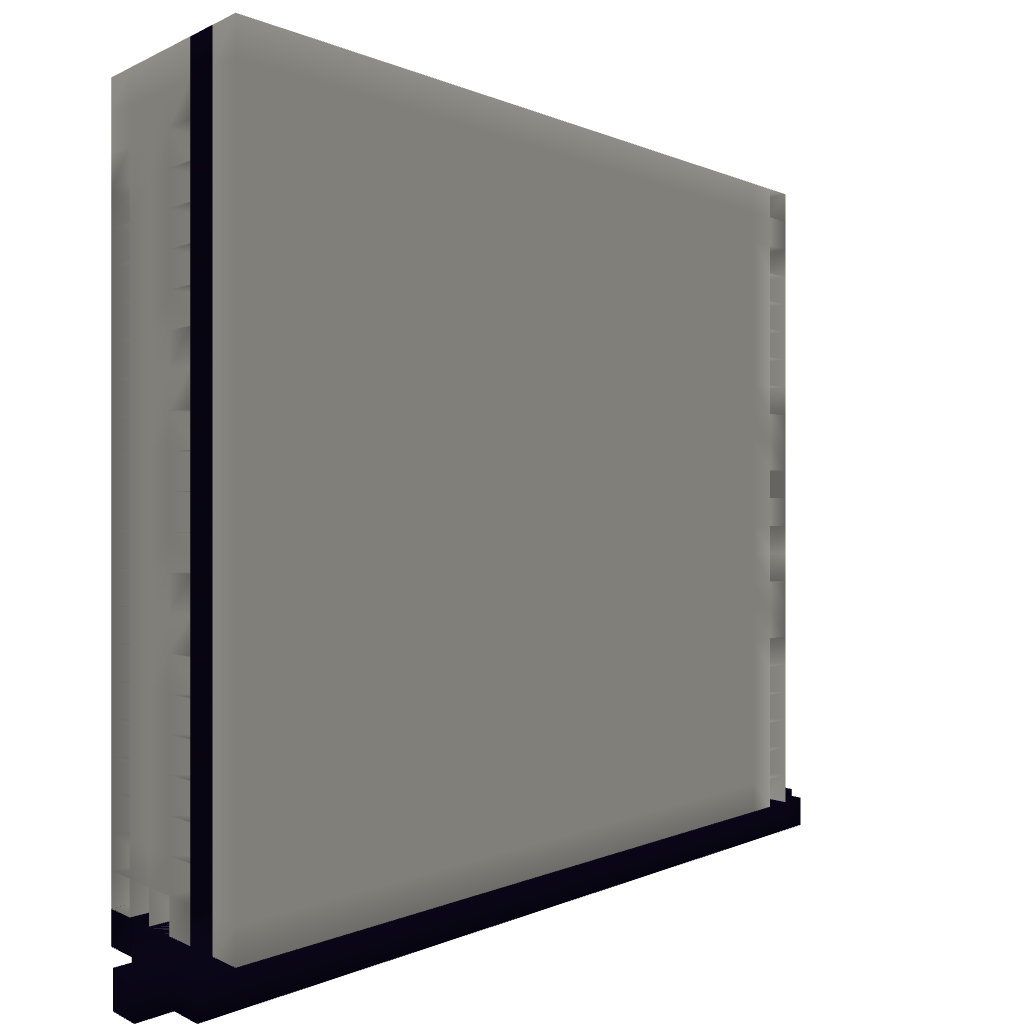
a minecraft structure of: Biggest Possible Nether Portal